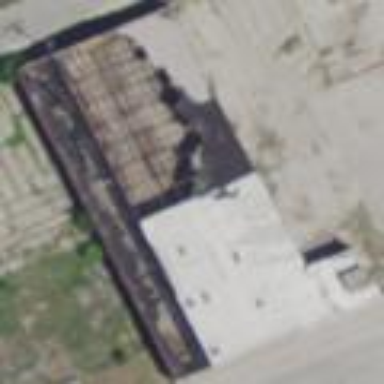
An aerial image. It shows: Industrial building.